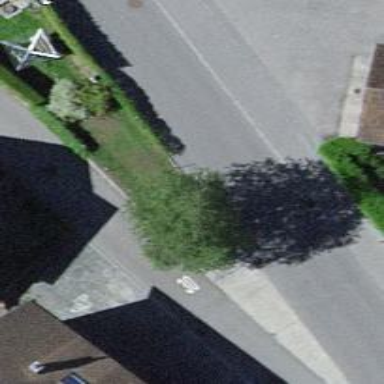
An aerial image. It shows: Road with steps.